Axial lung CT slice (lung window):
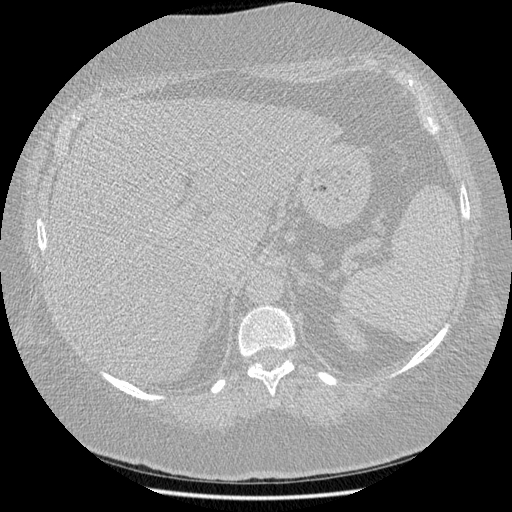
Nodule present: no